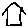
Label: house